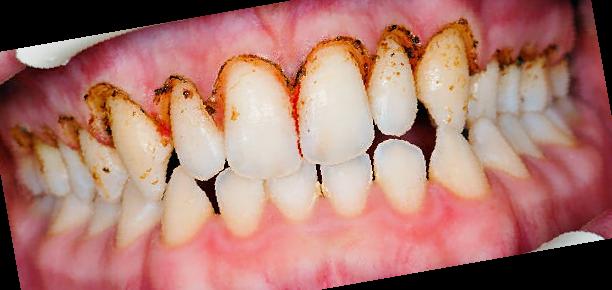
Condition: Calculus